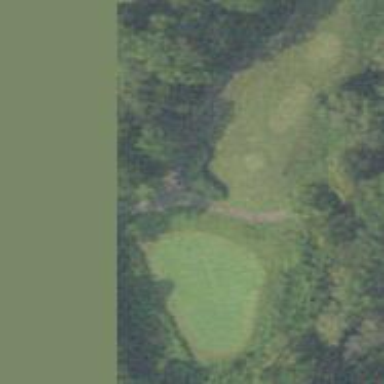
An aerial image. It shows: Path for golf carts.